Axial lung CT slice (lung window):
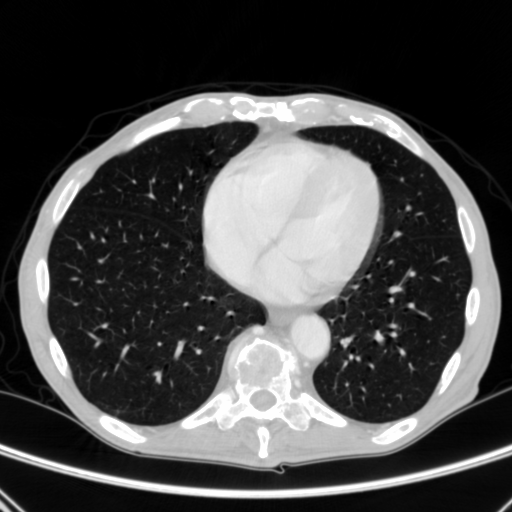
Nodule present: no